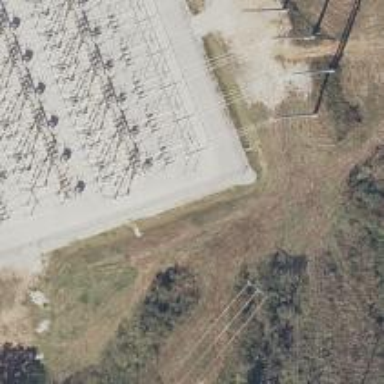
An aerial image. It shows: Switch for power supply.